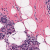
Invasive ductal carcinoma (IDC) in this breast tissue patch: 0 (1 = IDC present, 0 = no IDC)